Field crop: maize
Growth stage: 2
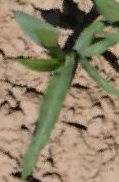
Species: maize